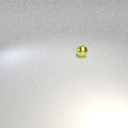
small yellow metal sphere